Current action and preconditions to check: path_clear

Your task: For each precondition in the list above, predict whether it will hold at this action.

Consider the current scene as observed from the mobile robot's camera, and analyze the predicted future states of all dynamic agents (e.g., people, animals, vehicles, or any moving entities) within the NEXT SECOND.

IMPORTANT: Only answer "very likely" if you are absolutely certain—based on strong, clear evidence—that a dynamic agent will violate the precondition in the predicted future state. Do NOT answer "very likely" for unlikely, ambiguous, or low-probability risks.

Ask yourself for each precondition: Is there a high probability, with clear and convincing evidence, that the predicted future states of any dynamic agent will interfere with the predicted future state of the currently executing action within the NEXT SECOND, causing that precondition to fail?

Assess the risk level based on these predictions. Use "likely" or "very likely" if motions create a clear risk of interference.

Use "neutral" or "improbable" if agents are nearby but their predicted paths are clearly diverging or non-conflicting.

Failure Risk Categories: "very improbable", "improbable", "neutral", "likely", "very likely"

Answer Format: Output ONLY the probability_of_failure value from these categories: "very improbable", "improbable", "neutral", "likely", "very likely"

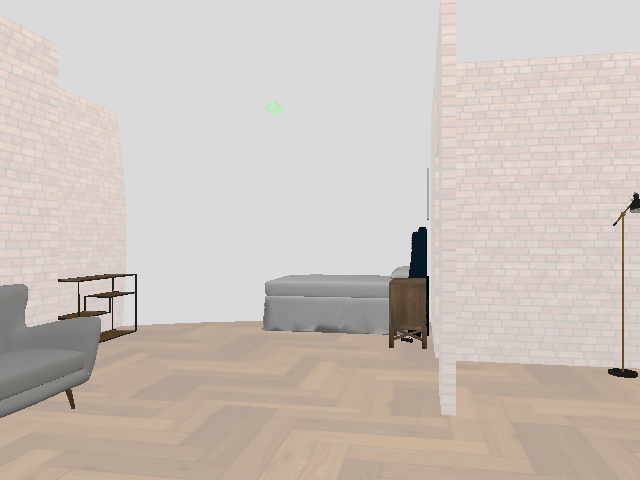

Answer: very improbable